Question: I just started working with jwplayer and I have a few questions:
1. How do I attach/show a thumbnail next to the title(similar to youtube)? Do I have to create the thumbnails myself or does jwplayer does this for me?
2. The playlist section looks dull, it just shows the title. How can I show some additional information for the video? ie time, author/uploader etc.
Please point me to documentation if there is one, so far I've not found it.
My current code:
'''
<script type="text/javascript">
jwplayer("myElement").setup({
playlist: [{
file: "/common/assets/sample_iPod.m4v",
title: "Sample Video 1"
},{
file: "/common/assets/Wildlife_512kb.mp4",
title: "Animals being CUTE!!!"
},{
file: "https://s3.amazonaws.com/asteroid.static.www.otcmarkets.com/videos_presentations/OTCM/Wildlife_512kb.mp4",
title: "video from S3"
},{
file: "https://s3.amazonaws.com/asteroid.static.www.otcmarkets.com/videos_presentations/OTCM/sample_iPod.m4v",
title: "ipod help from S3"
}],
width: 770,
height: 360,
listbar: {
position: 'right',
size: 240
}
});
</script>
'''

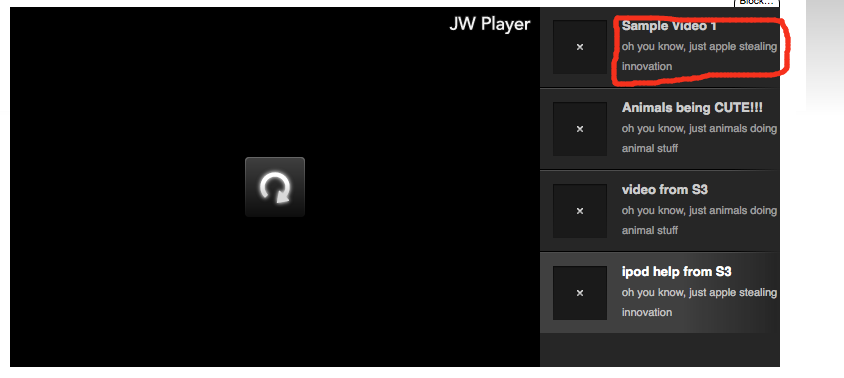
Answer: To do these, you would add an image, as well as a description, to each playlist entry.
Reference - <URL>
Code used:
'''
<div id="myElement"></div>
<script>
jwplayer("myElement").setup({
playlist: [{
file: "/uploads/sintel.mp4",
image: "/uploads/sintel.jpg",
title: "Sintel Trailer",
description: "Sintel is a fantasy CGI movie from the Blender Open Movie Project."
},{
file: "/uploads/tears.mp4",
image: "/uploads/tears.jpg",
title: "Tears of Steel Trailer",
description: "A complete open pipeline was used to produce this visual effect film."
},{
file: "/uploads/bunny.mp4",
image: "/uploads/bunny.jpg",
title: "Big Buck Bunny Trailer",
description: "This animated film is made using free and open source software."
},{
file: "/uploads/elephants.mp4",
image: "/uploads/elephants.jpg",
title: "Elephants Dream Trailer",
description: "This is the worlds first open movie, made entirely with Blender."
}],
width: 700,
height: 240,
listbar: {
position: "right",
size: 280
}
});
</script>
'''